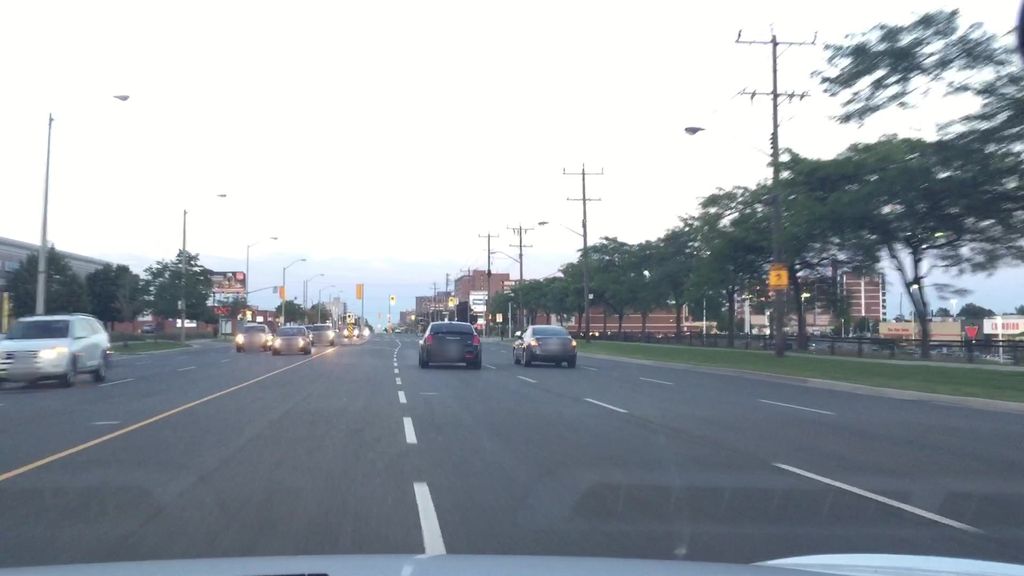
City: toronto